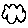
Label: cloud